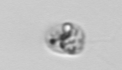
Label: Amoeba